Current action and preconditions to check: trajectory_clear

Your task: For each precondition in the list above, predict whether it will hold at this action.

Consider the current scene as observed from the mobile robot's camera, and analyze the predicted future states of all dynamic agents (e.g., people, animals, vehicles, or any moving entities) within the NEXT SECOND.

IMPORTANT: Only answer "very likely" if you are absolutely certain—based on strong, clear evidence—that a dynamic agent will violate the precondition in the predicted future state. Do NOT answer "very likely" for unlikely, ambiguous, or low-probability risks.

Ask yourself for each precondition: Is there a high probability, with clear and convincing evidence, that the predicted future states of any dynamic agent will interfere with the predicted future state of the currently executing action within the NEXT SECOND, causing that precondition to fail?

Assess the risk level based on these predictions. Use "likely" or "very likely" if motions create a clear risk of interference.

Use "neutral" or "improbable" if agents are nearby but their predicted paths are clearly diverging or non-conflicting.

Failure Risk Categories: "very improbable", "improbable", "neutral", "likely", "very likely"

Answer Format: Output ONLY the probability_of_failure value from these categories: "very improbable", "improbable", "neutral", "likely", "very likely"

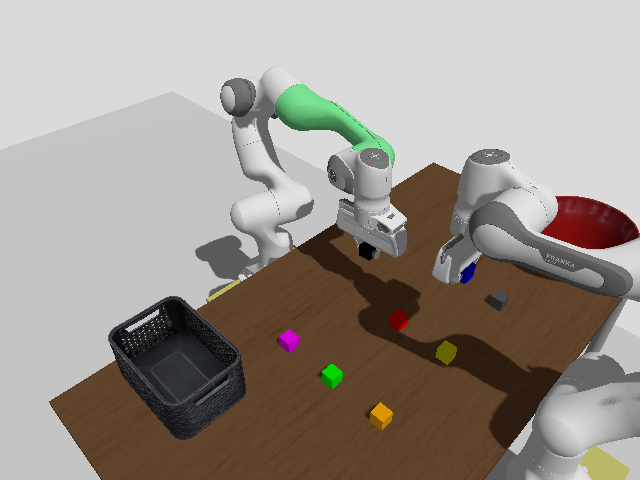

Answer: improbable